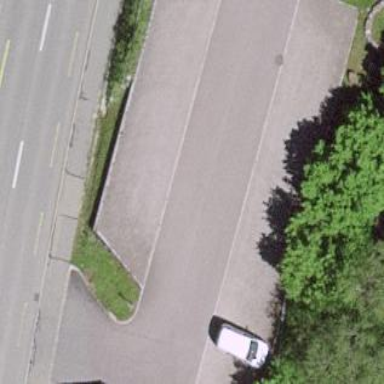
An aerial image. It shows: Paved parking area.